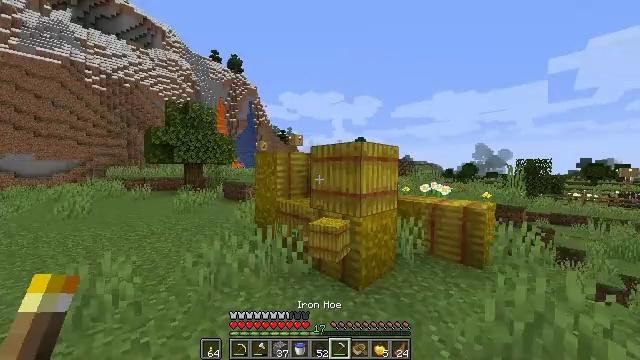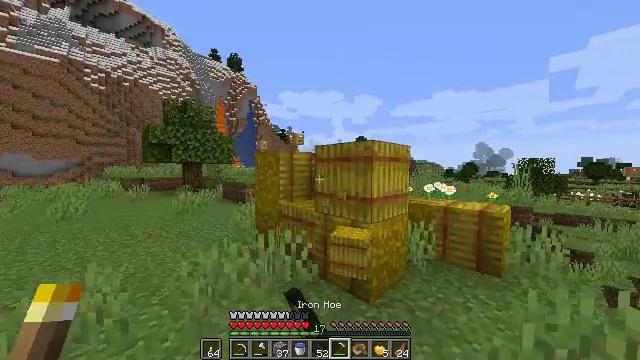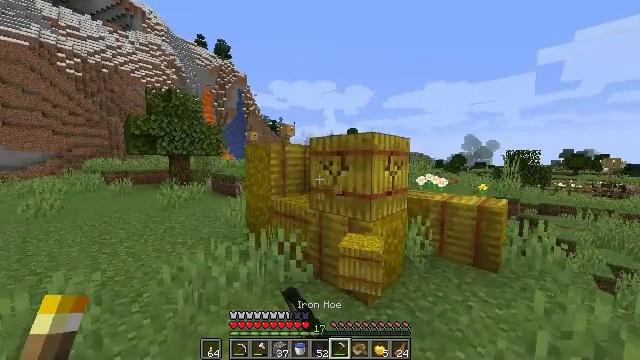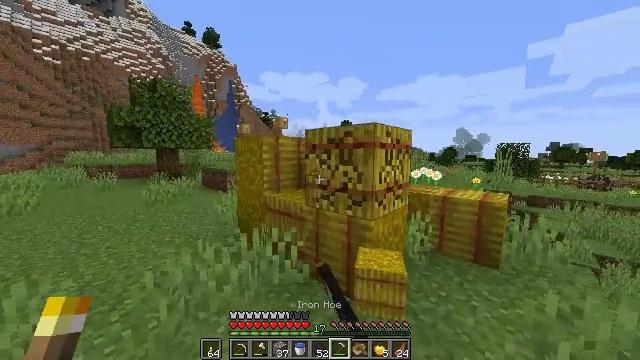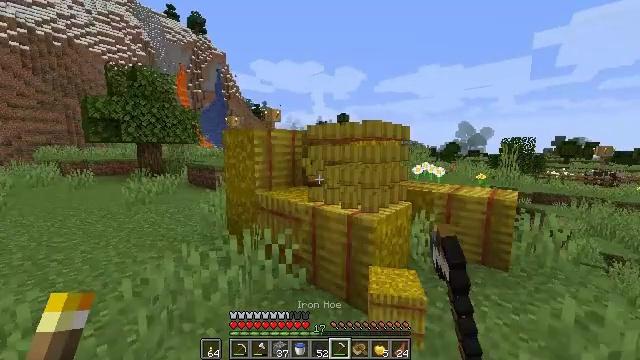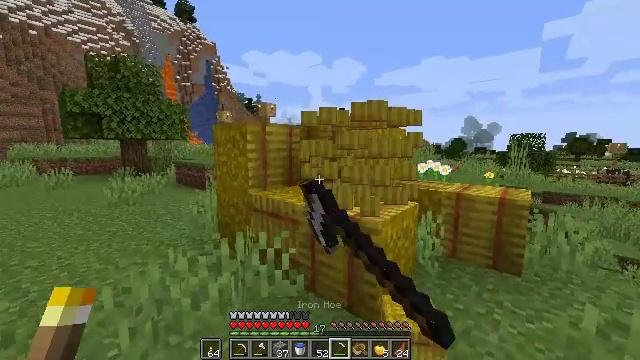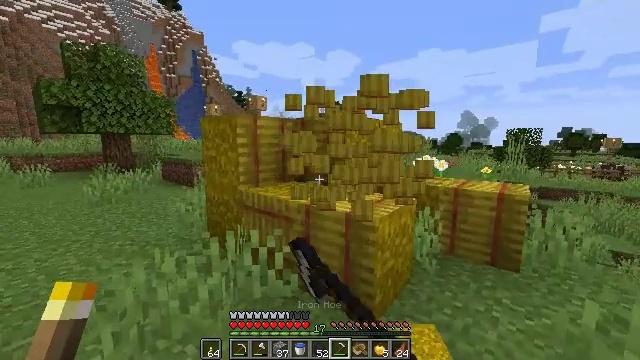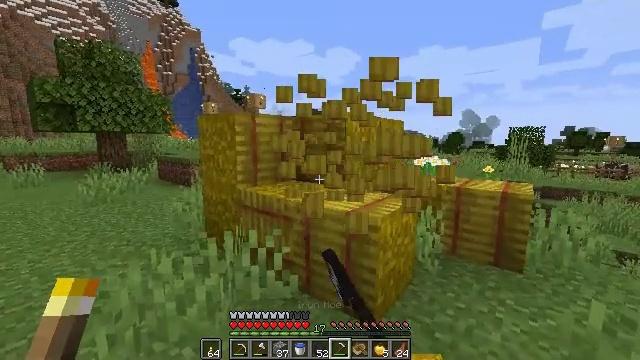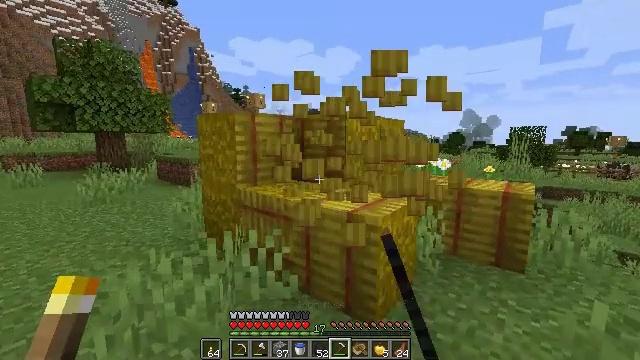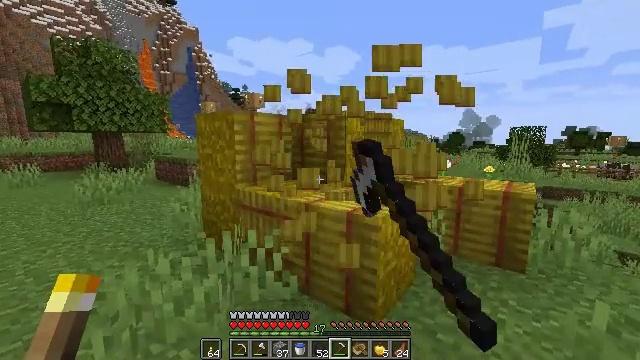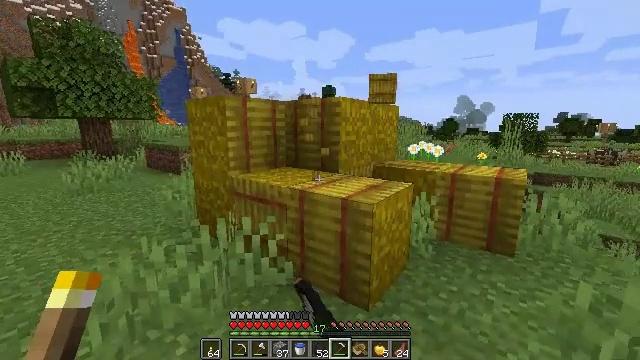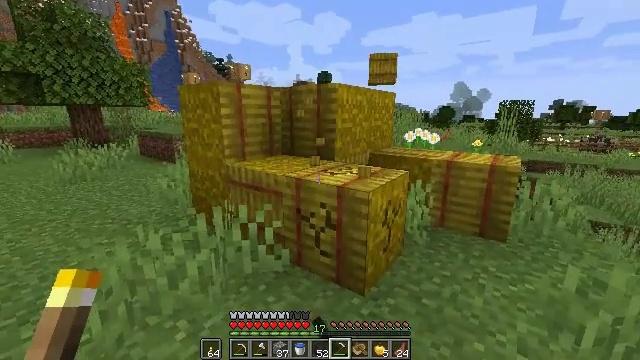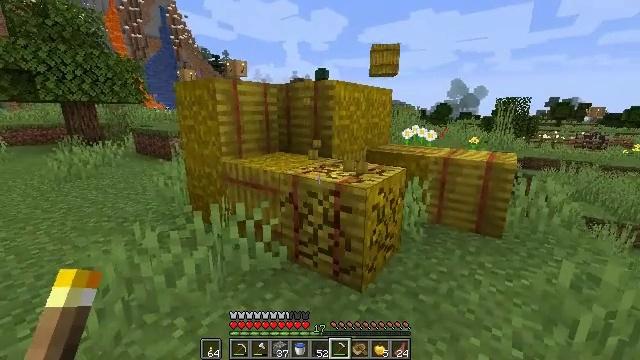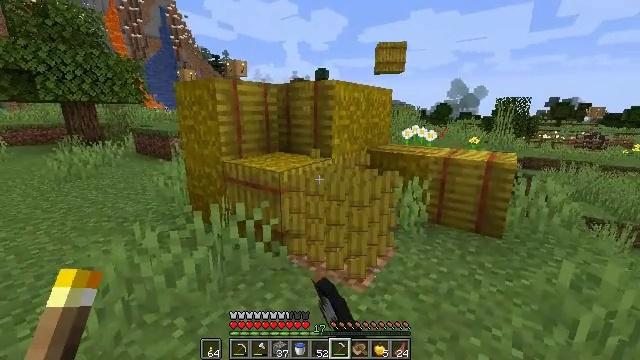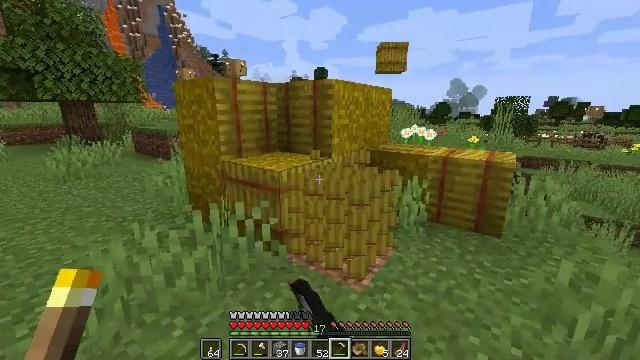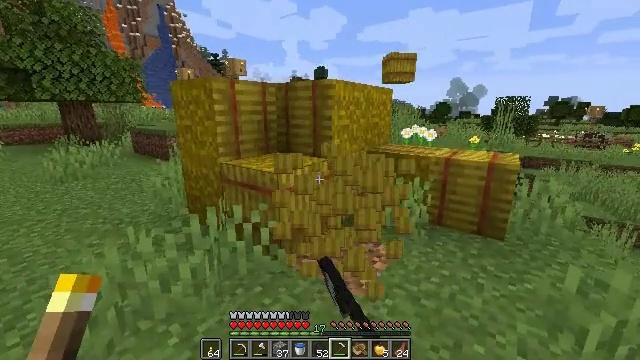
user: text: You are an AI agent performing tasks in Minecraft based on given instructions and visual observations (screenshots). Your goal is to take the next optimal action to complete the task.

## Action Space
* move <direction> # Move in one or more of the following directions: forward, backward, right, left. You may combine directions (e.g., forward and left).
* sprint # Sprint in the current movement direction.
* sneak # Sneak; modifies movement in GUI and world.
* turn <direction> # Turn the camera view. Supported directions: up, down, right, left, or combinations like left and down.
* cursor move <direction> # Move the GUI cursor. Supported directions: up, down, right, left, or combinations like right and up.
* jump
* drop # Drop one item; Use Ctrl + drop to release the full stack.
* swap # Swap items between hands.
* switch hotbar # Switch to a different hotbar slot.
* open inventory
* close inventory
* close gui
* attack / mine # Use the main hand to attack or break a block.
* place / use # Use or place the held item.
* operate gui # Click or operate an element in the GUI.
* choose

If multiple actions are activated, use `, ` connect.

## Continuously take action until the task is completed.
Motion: motion action
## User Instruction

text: Harvest hay blocks from the village.
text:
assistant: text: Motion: move forward, attack / mine
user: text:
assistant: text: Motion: move forward, turn right and down, attack / mine
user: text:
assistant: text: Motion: turn right and down, attack / mine
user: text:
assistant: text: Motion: turn right, attack / mine
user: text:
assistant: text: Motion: attack / mine
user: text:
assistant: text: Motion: turn right, attack / mine
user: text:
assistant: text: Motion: attack / mine
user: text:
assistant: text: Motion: attack / mine
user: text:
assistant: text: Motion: attack / mine
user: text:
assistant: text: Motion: turn right and down, attack / mine
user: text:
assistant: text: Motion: turn down, attack / mine
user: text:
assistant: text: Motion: attack / mine
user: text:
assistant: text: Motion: attack / mine
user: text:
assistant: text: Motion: attack / mine
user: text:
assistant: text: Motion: move forward, attack / mine
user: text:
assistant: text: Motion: move forward, attack / mine
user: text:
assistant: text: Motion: move forward and move left, turn left, attack / mine
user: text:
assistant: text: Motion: move forward and move left, attack / mine
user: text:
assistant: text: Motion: move forward and move left, attack / mine
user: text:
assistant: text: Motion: move forward and move left, attack / mine
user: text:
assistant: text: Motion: move forward and move left, attack / mine
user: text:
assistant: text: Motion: move forward and move left, attack / mine
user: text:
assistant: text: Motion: move forward and move left, attack / mine
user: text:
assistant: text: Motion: move forward and move left, attack / mine
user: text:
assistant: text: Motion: move left, attack / mine
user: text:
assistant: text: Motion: move left, turn up, attack / mine
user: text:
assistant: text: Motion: move left, turn right and up, attack / mine
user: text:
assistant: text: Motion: move left, turn right and up, attack / mine
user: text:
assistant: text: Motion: move left, turn right, attack / mine
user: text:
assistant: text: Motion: turn right, attack / mine